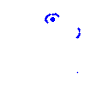
Particle: electron